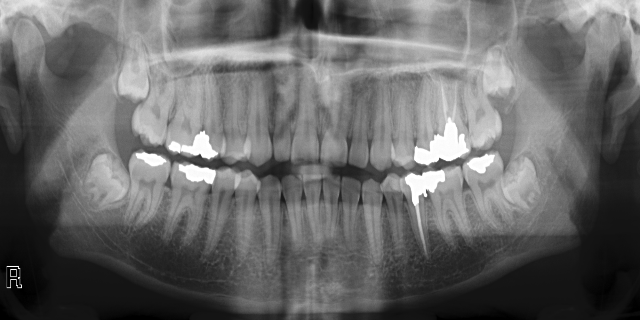
adult